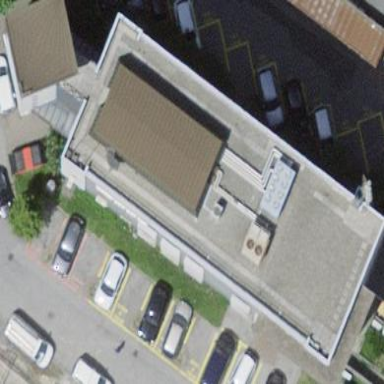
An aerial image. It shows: Commercial building.